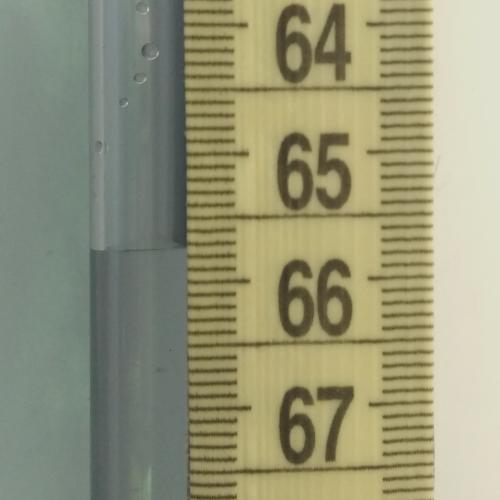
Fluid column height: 65.7 cm